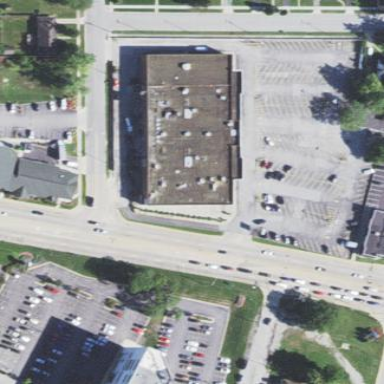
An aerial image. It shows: Retail building.